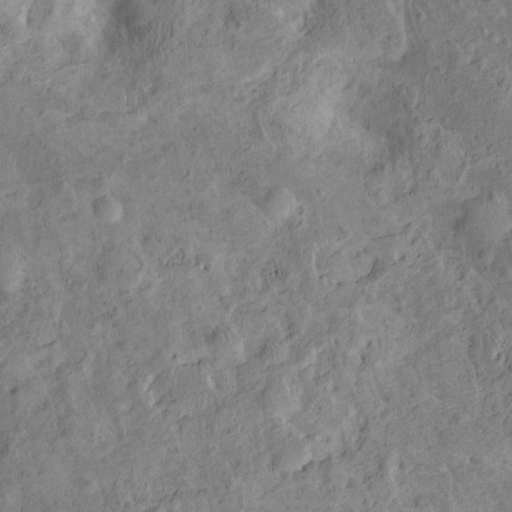
Objects detected: cone